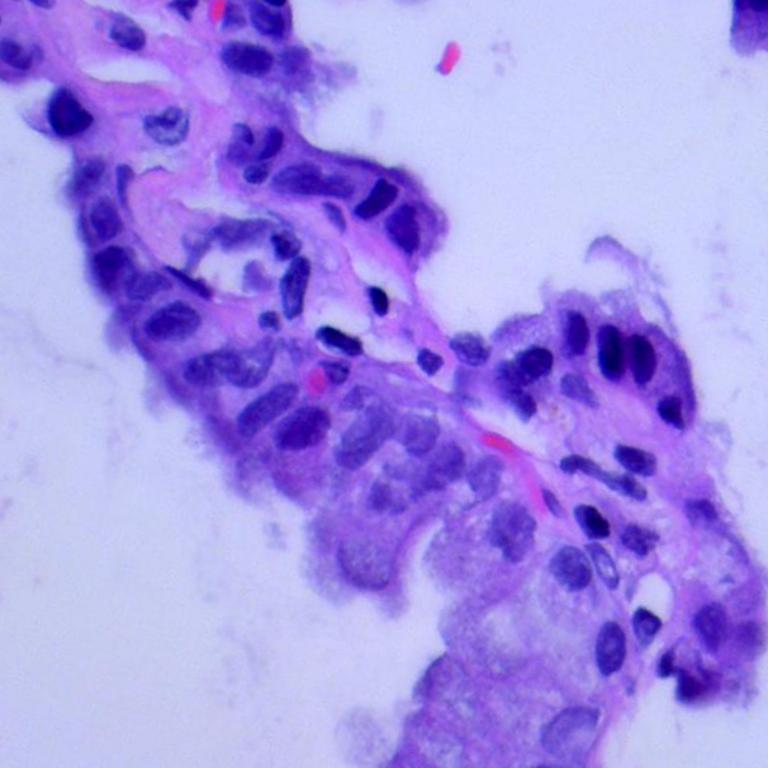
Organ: lung
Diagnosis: adenocarcinomas